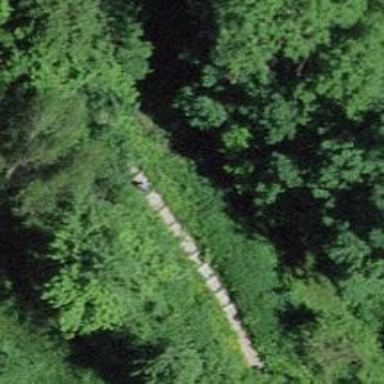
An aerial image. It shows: Steps with gravel surface.